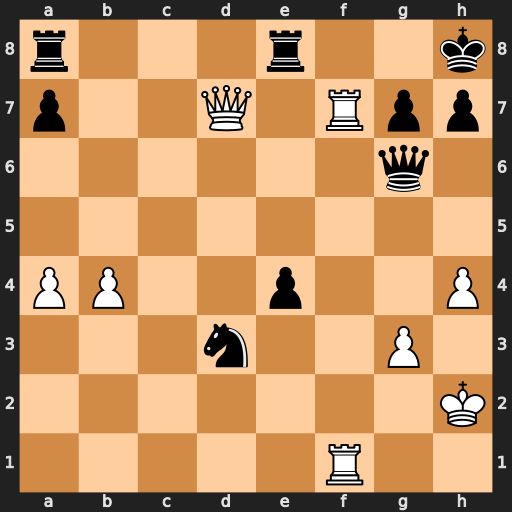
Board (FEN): r3r2k/p2Q1Rpp/6q1/8/PP2p2P/3n2P1/7K/5R2
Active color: w
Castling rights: -
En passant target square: -
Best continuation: Qxe8+ Rxe8 Rf8+ Rxf8 Rxf8#